Question: I have an 'AARRGGBB' value which is used to fill cells in a grid that I am using in my attempt at a lighting engine:
'''
var color:Number = 0xFF000000; // Full opaque black.
'''
There are light sources which have a radius parameter. The distance is measured from the light source cell to nearby cells within that radius. A percentage value is then given to each nearby cell, which is:
'''
distanceFromSource / sourceRadius
'''
So a higher percentage represents a cell further away from the source.
I want to multiply the alpha channel in the color I have above by the percentage, and fill the cells with the resulting values. Basically I want between 0-100% AA in the AARRGGBB value. When I try to do straight multiplication I get odd results:

I believe I need to use special operators for this, alongside the values seen in <URL>. Unfortunately this is where I've gotten stuck.
> How can I multiply the alpha channel in an AARRGGBB color by a percentage?
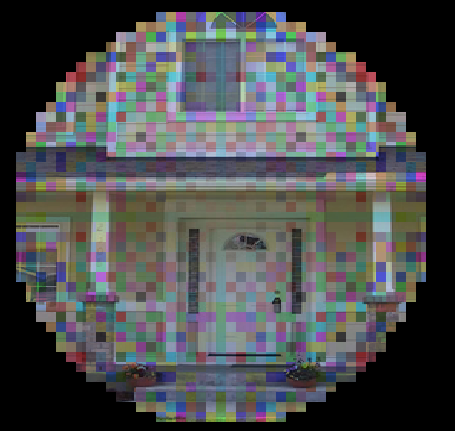
Answer: You need to preserve the rgb values of your pixel. Only multiply the alpha byte of the uint.
'''
function multiplyAlpha(color:uint, percent:Number):uint
{
//returns the pixel with it's aplha value multiplied by percent
//percent is expected to be in the range 0..1
var a:uint = (color >> 24) * percent;
var rgb:uint = color & 0x00ffffff;
return ((a<<24) | rgb);
}
function setAlphaByPercent(color:uint, percent:Number):uint
{
//returns the pixel with it's a new alpha value based on percent
//percent is expected to be in the range 0..1
var a:uint = 0xff * percent;
var rgb:uint = color & 0x00ffffff;
return ((a<<24) | rgb);
}
'''